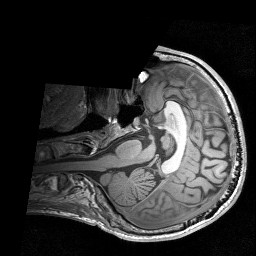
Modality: T1w
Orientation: axial
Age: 30
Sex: male
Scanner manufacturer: siemens
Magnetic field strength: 3 T
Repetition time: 1.9 s
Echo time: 0.00226 s